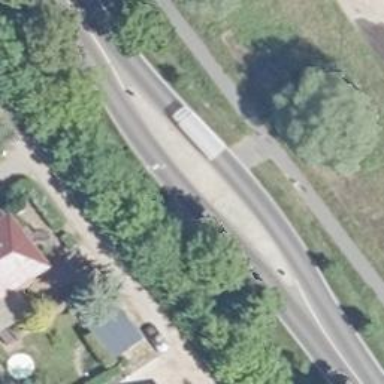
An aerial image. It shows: Traffic calming island.